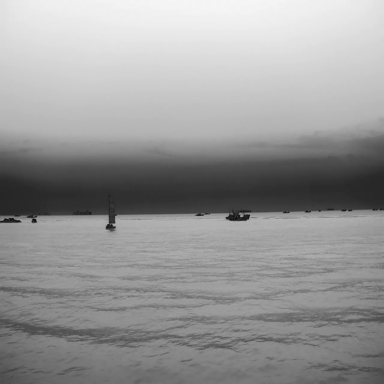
There are 14 objects shown in the infrared image, including a sailboat, a fishing_boat, and 12 bulk_carriers.